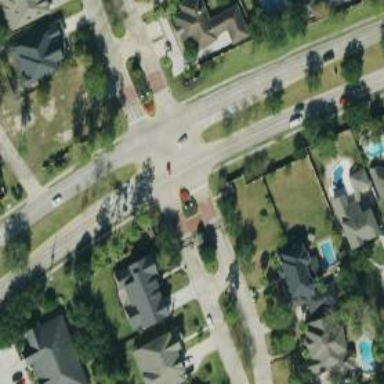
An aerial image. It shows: Secondary road.